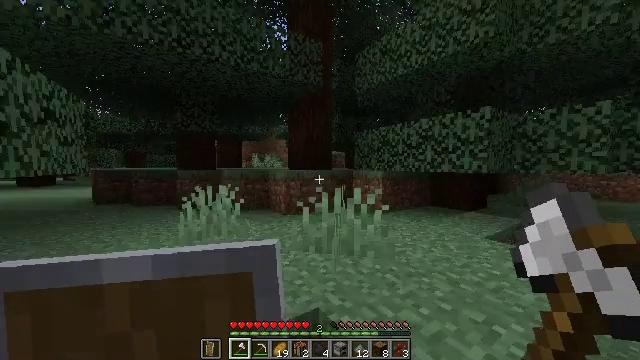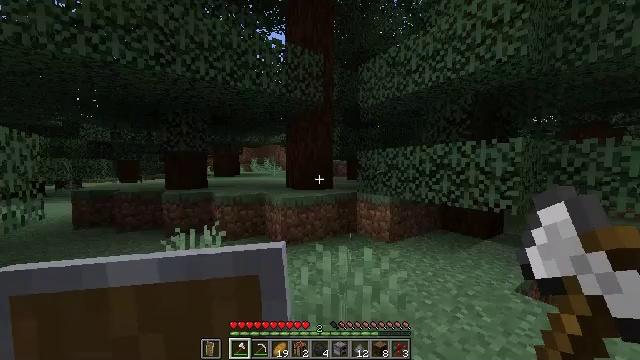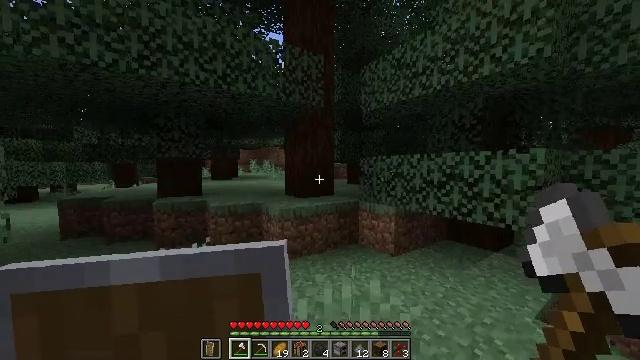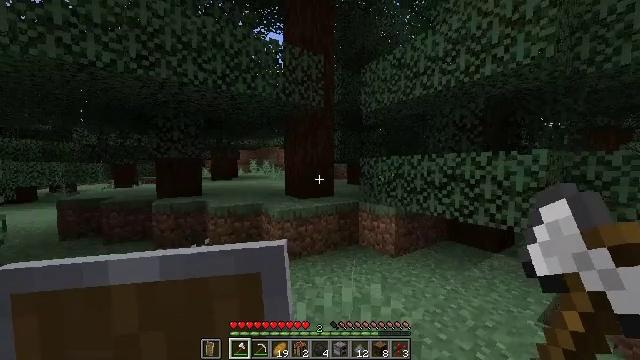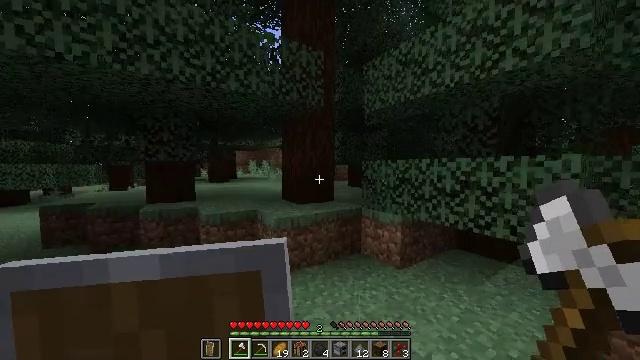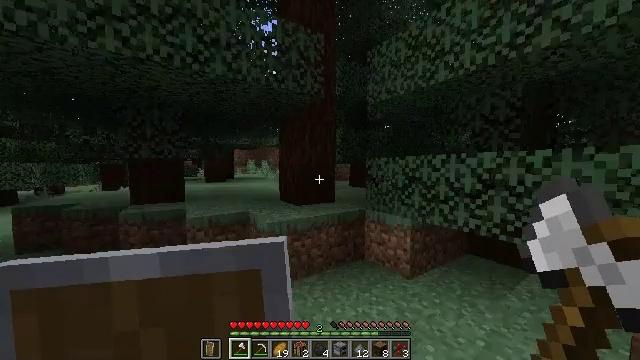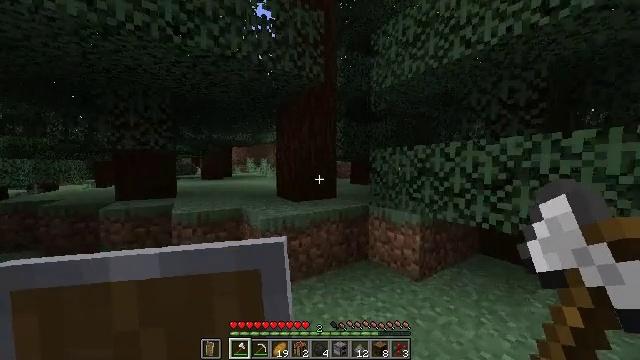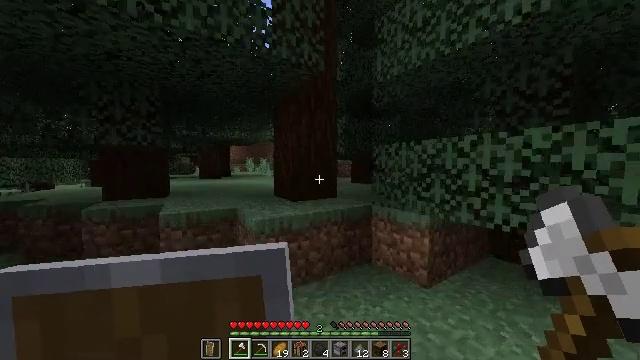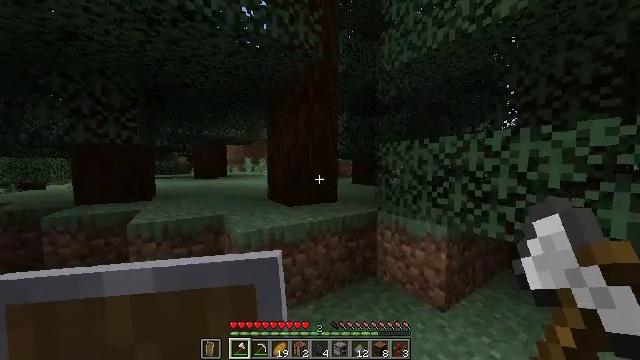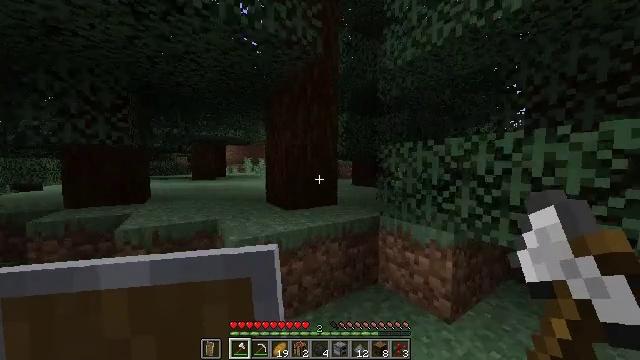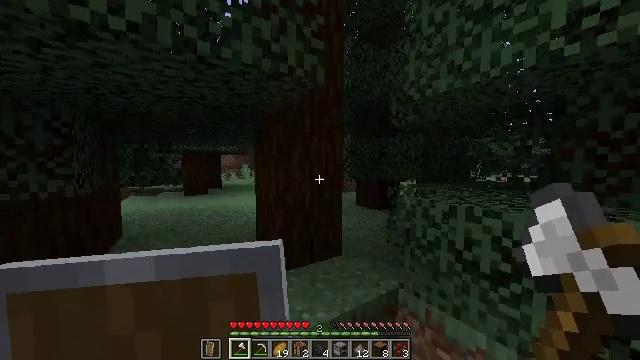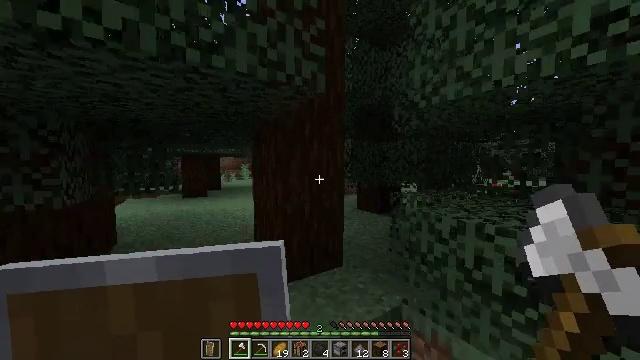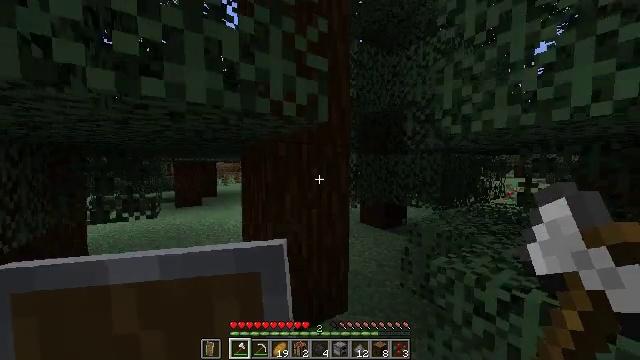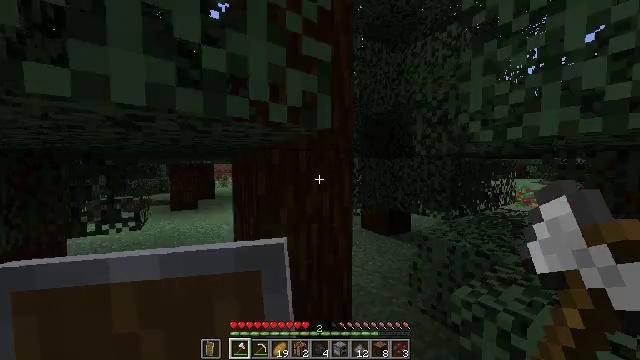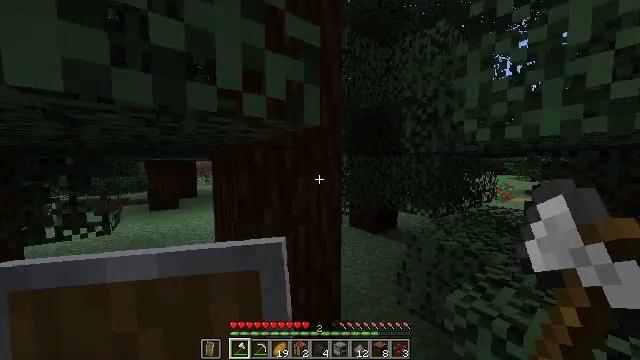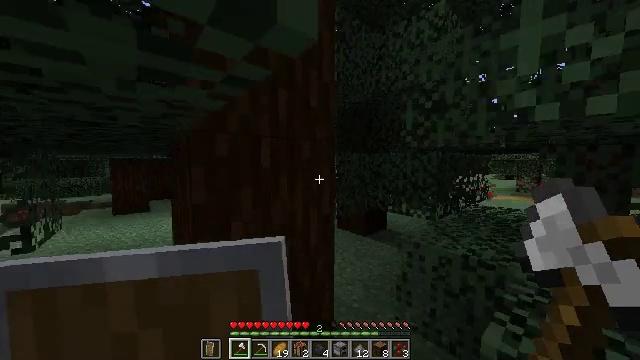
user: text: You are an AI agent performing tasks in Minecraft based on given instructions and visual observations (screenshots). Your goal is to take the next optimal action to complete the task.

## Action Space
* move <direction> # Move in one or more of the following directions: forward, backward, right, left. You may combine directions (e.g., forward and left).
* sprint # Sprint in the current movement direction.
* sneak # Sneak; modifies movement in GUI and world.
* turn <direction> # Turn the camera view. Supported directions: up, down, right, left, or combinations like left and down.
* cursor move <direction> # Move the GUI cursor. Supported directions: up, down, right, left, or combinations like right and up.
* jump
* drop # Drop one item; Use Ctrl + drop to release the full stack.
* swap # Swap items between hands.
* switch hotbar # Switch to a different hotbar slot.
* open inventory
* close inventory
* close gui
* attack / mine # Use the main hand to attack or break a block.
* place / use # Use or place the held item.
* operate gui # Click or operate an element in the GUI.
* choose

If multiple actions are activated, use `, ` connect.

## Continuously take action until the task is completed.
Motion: motion action
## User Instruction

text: Break the sweet berry bush to collect berries.
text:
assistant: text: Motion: move forward, sprint, jump
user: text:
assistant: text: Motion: move forward, sprint, jump
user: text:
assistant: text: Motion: move forward, sprint, jump
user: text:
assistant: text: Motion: move forward, sprint, jump
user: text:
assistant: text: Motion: move forward, sprint
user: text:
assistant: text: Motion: move forward, sprint
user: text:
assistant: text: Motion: move forward, sprint
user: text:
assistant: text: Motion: move forward, sprint
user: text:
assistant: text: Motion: move forward, sprint, jump
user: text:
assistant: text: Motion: move forward, sprint, jump
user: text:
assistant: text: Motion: move forward, sprint, jump
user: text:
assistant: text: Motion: move forward, sprint, jump
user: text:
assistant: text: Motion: move forward, sprint, jump
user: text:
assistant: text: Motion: move forward, sprint, turn right, jump
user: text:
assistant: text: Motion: move forward, sprint, turn right
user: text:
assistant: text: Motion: move forward, sprint
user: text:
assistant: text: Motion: move forward, sprint
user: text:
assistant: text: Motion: move forward, sprint
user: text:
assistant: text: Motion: move forward, sprint
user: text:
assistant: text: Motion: move forward, sprint
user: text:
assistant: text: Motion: move forward, sprint, turn left
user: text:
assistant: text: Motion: move forward, sprint, turn left
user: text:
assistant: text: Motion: move forward, sprint, turn left
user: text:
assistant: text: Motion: move forward, sprint, turn left
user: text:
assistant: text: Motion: move forward, sprint, turn left
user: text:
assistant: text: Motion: move forward, sprint, turn left
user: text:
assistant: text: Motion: move forward, sprint, turn left
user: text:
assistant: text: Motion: move forward, sprint, turn left
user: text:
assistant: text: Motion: move forward, sprint
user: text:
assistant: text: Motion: move forward, sprint, jump